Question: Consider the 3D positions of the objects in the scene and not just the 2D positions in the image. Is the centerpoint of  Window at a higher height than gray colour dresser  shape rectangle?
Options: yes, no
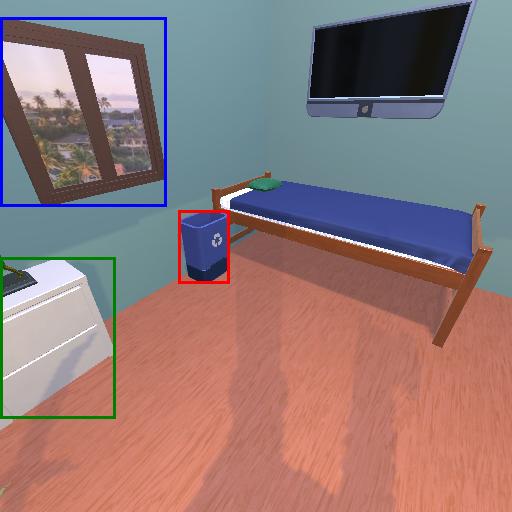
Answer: yes